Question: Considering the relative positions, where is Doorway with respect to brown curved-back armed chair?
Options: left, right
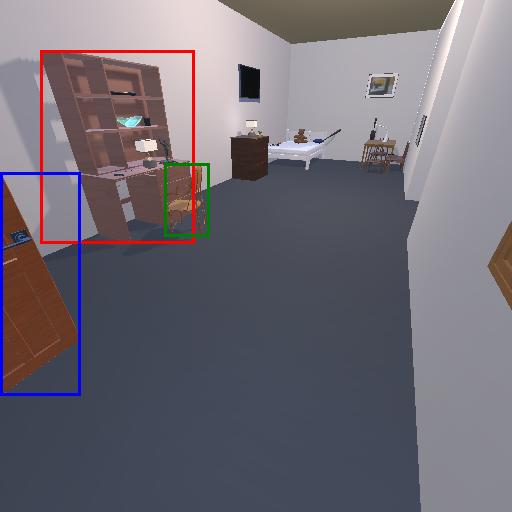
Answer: left